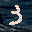
Label: 3